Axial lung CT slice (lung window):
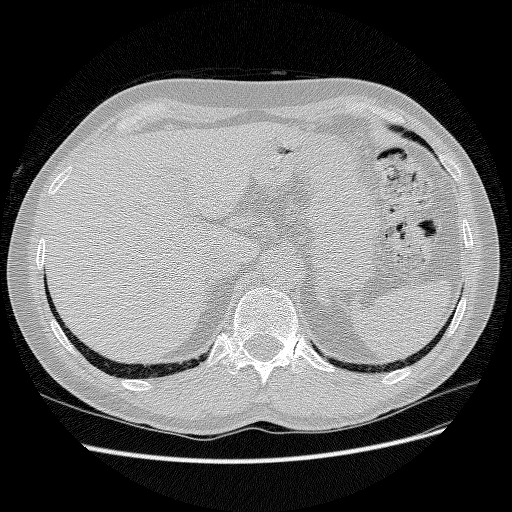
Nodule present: no